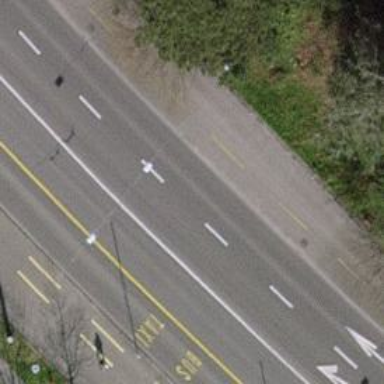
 and separate cycleway runs alongside the road."